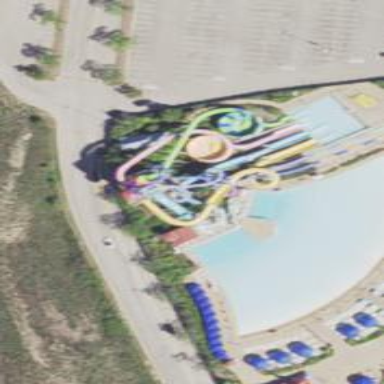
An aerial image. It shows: Water slide attraction.